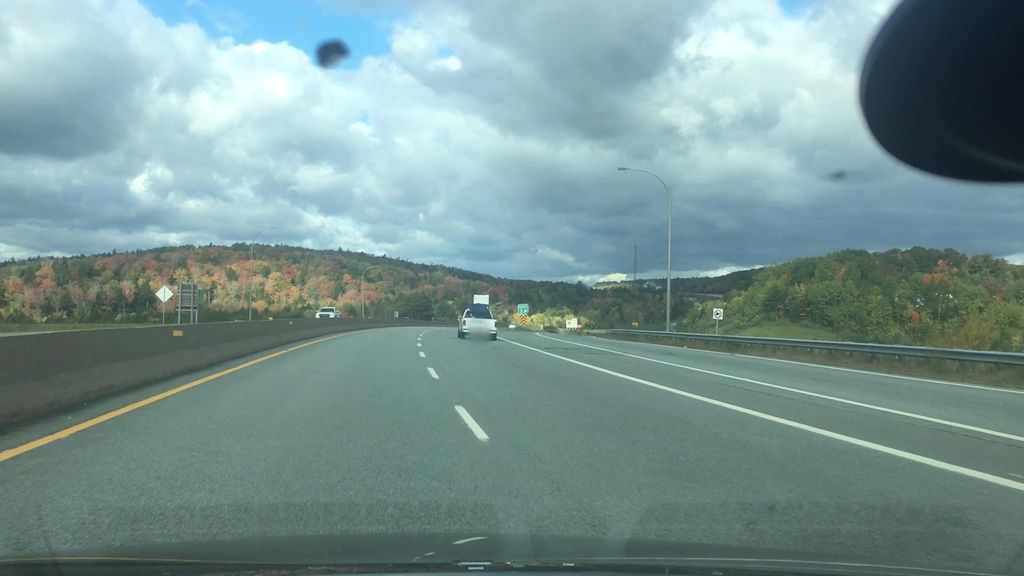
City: halifax